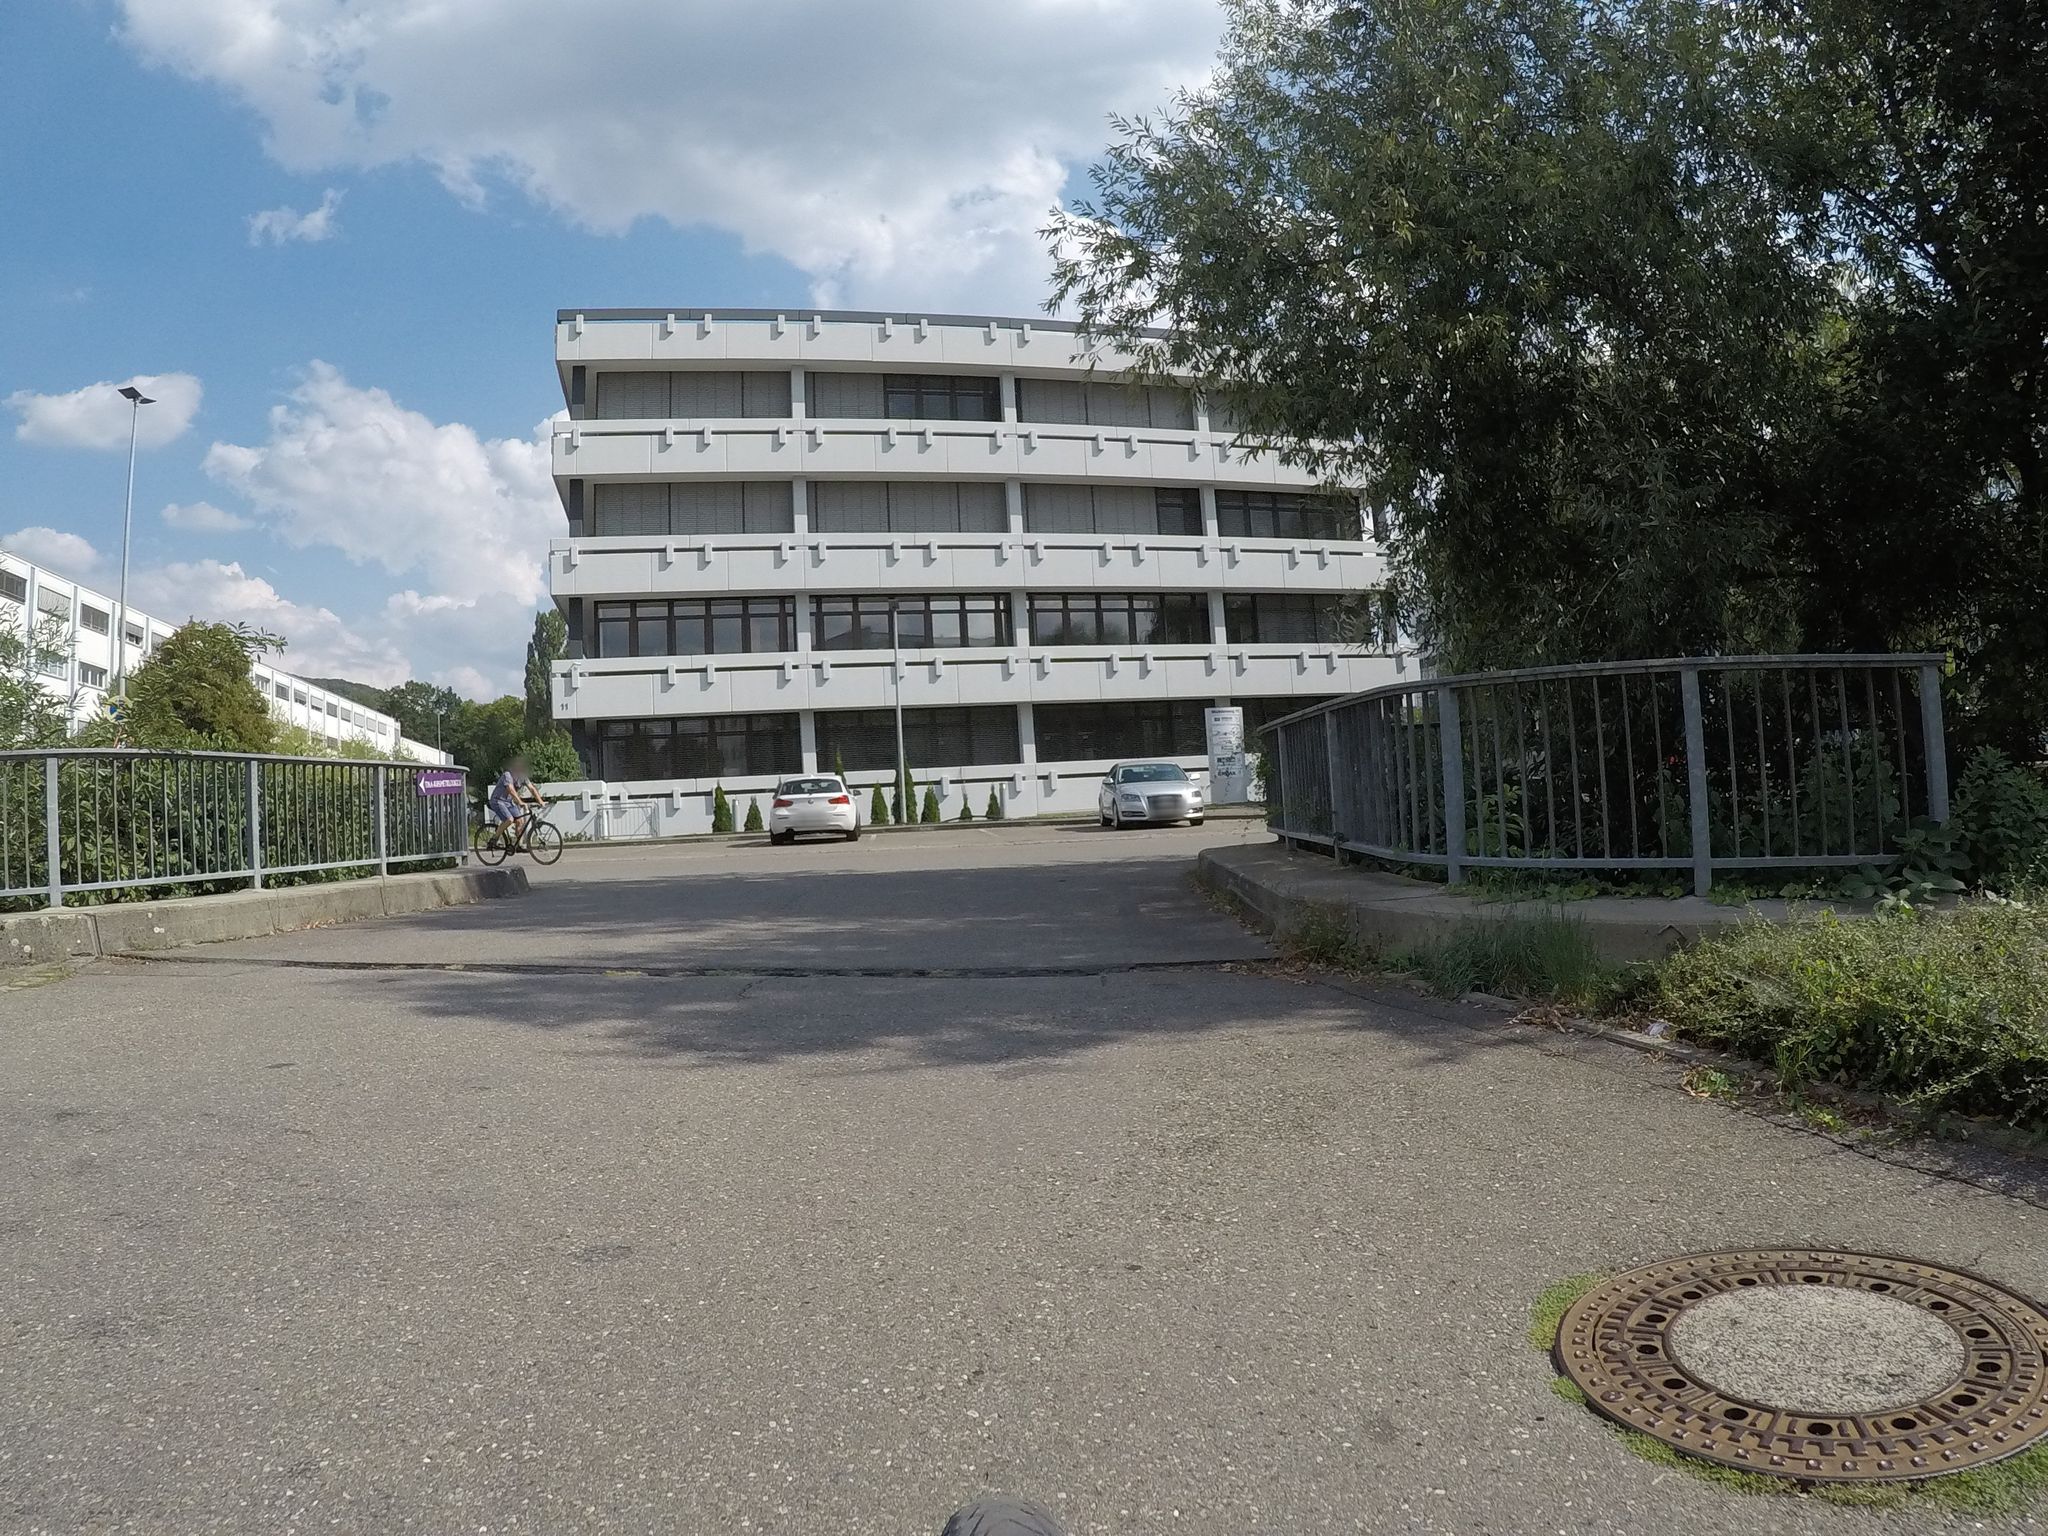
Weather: clear
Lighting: day
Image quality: good
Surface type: walking surface
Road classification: service, footway, path
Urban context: dense urban cluster
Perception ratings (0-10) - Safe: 3.79, Lively: 2.57, Beautiful: 6.18, Boring: 6.63, Depressing: 6.58, Wealthy: 3.61